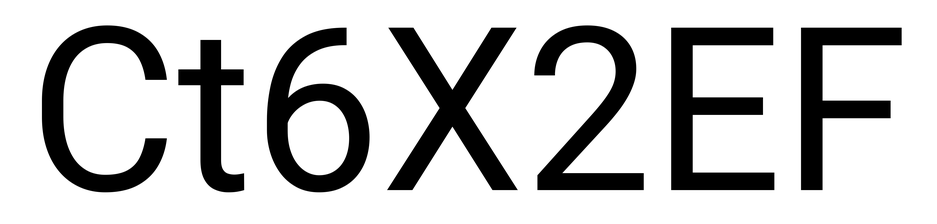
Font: Roboto_Regular